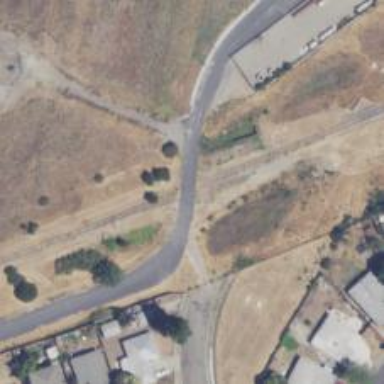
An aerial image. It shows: Abandoned railway.